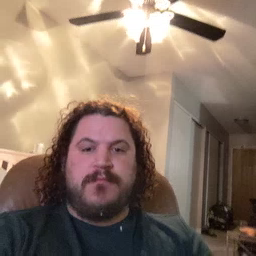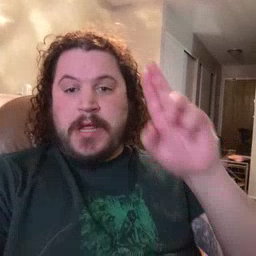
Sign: uncle